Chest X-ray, PA view. Patient: 42 years old, sex F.
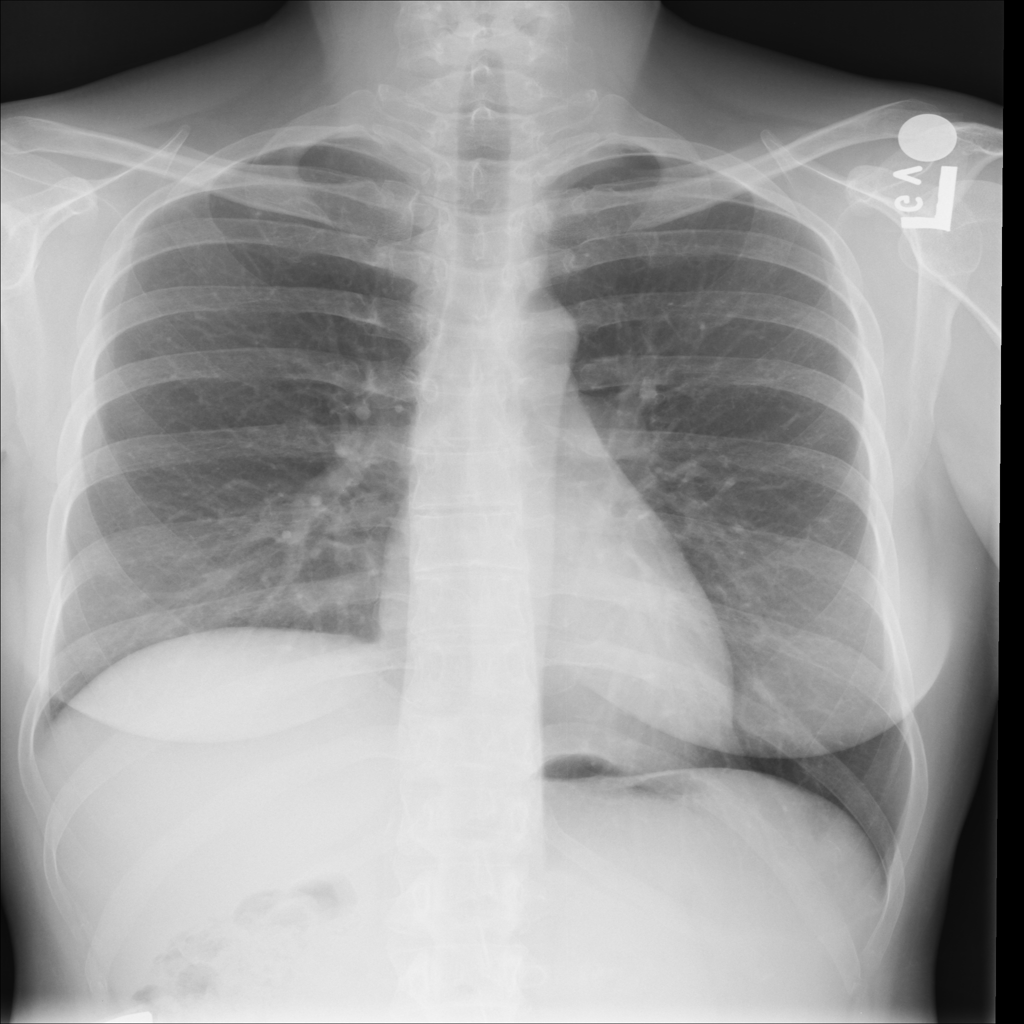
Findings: No Finding